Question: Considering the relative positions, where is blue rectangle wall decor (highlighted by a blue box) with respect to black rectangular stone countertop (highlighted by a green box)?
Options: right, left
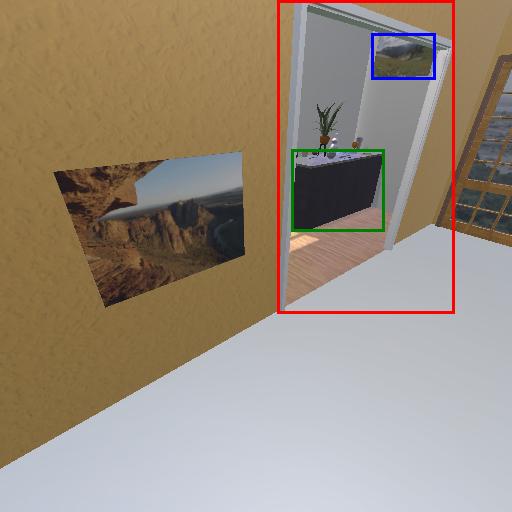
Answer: right